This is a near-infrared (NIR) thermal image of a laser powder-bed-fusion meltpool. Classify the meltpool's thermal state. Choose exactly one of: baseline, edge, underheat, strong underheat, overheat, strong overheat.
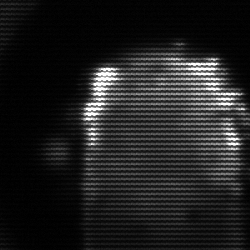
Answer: baseline